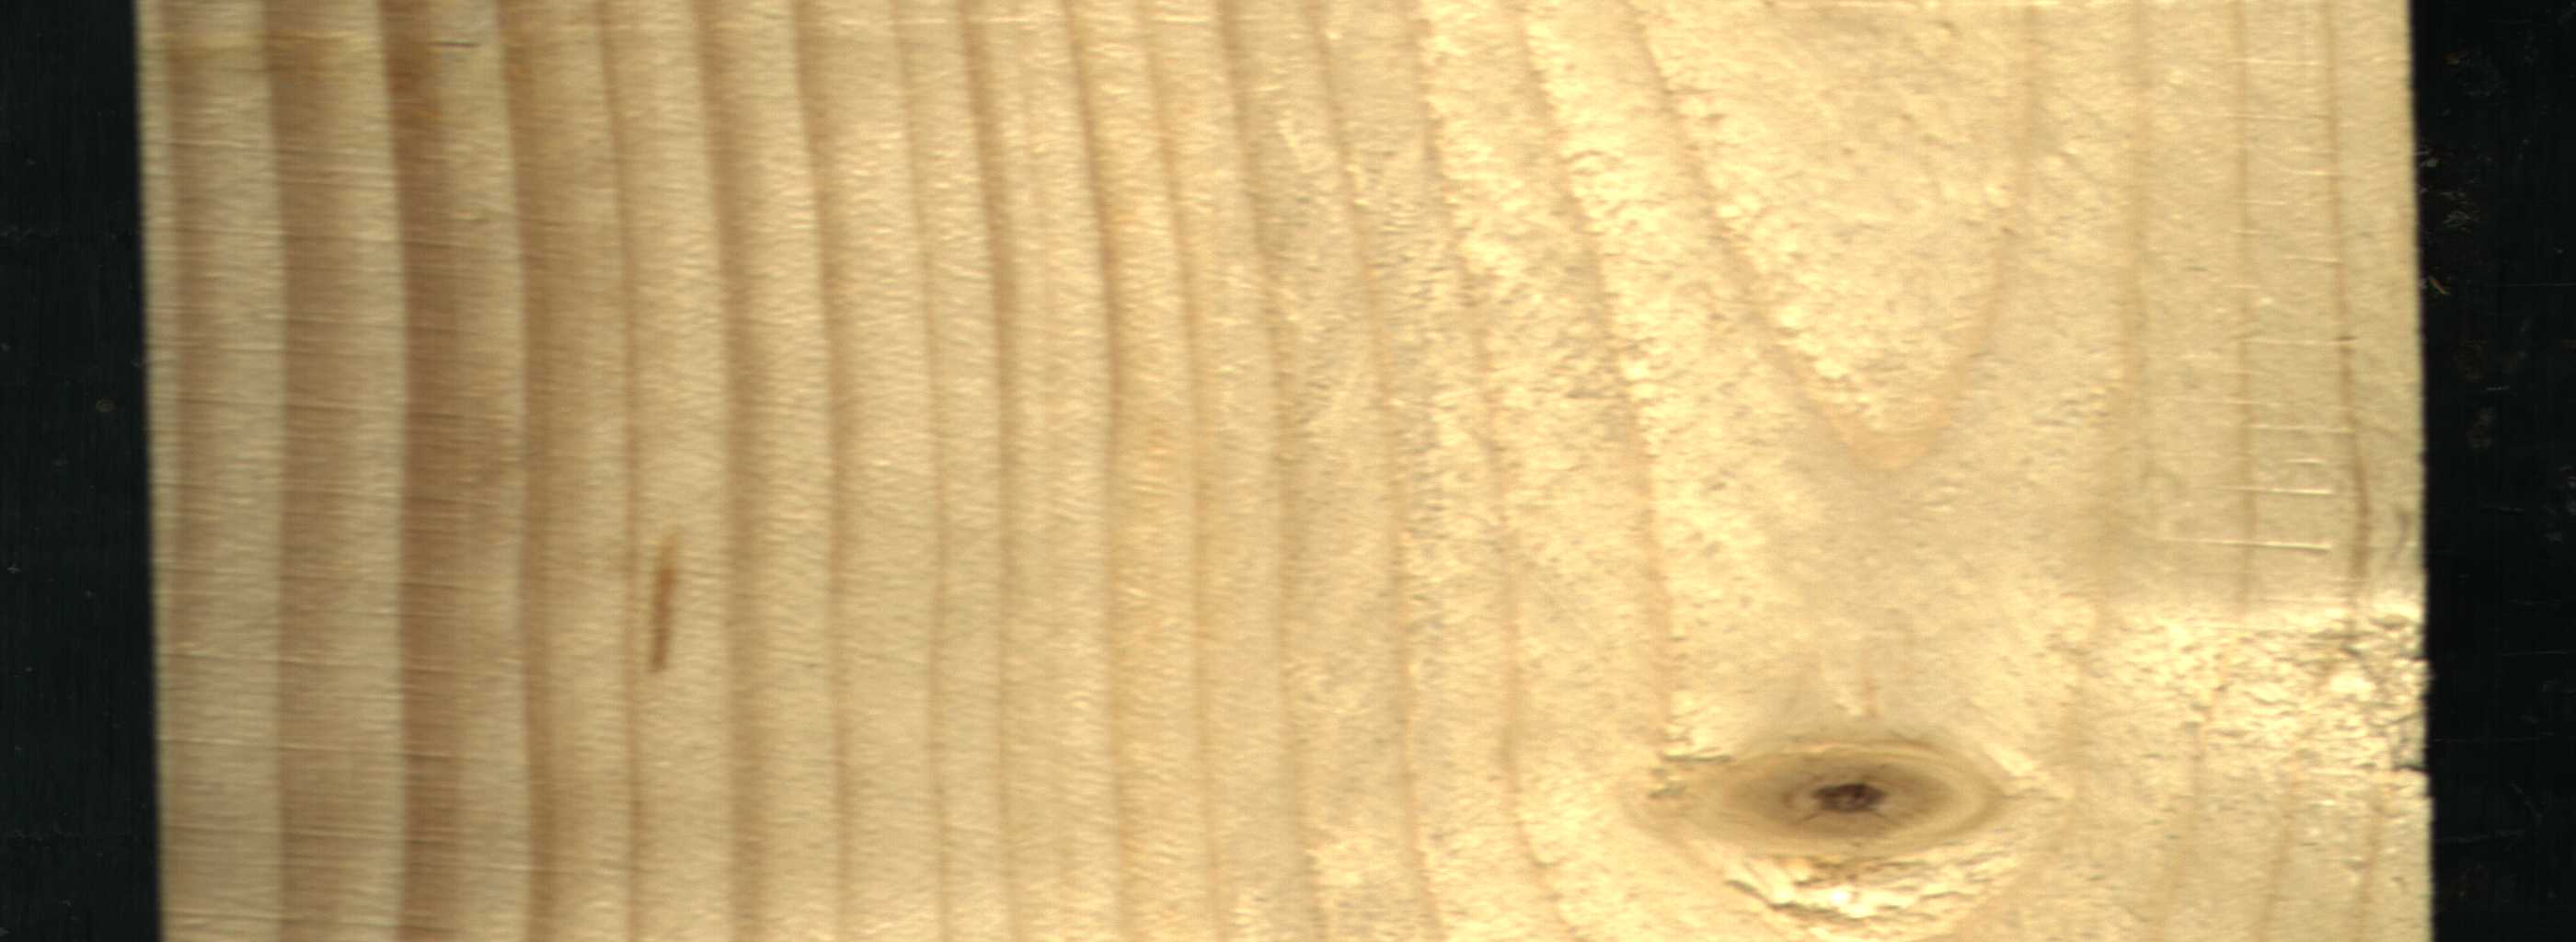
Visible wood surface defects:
resin
knot_with_crack